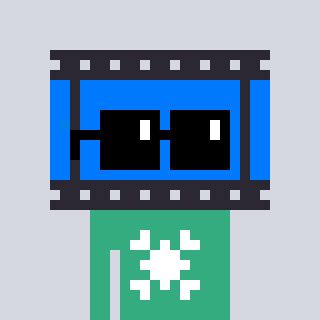
a pixel art character with square black sunglasses, a film strip-shaped head and a teal-colored body on a cool background